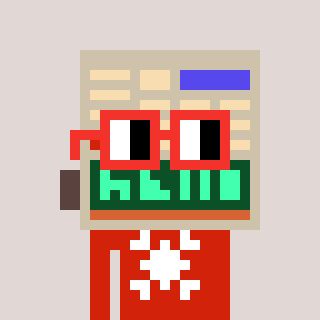
a pixel art character with square red glasses, a calculator-shaped head and a red-colored body on a warm background